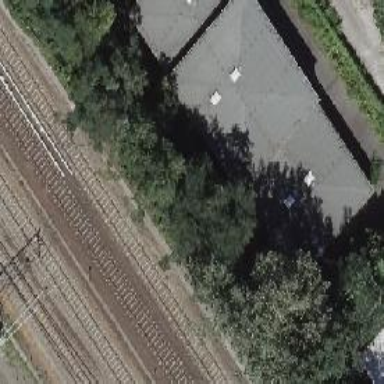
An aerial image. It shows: Railway signal.